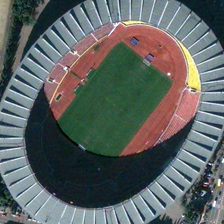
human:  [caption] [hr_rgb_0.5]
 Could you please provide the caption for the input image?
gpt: oval red, green grass, curved black land surrounded by silver oval architecture .

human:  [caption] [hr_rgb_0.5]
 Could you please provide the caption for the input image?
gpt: a lot of cars are running on the square .

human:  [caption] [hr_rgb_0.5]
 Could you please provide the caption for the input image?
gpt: a circular square is located in the middle of the road .

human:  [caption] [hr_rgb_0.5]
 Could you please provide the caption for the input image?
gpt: the oval shaped building with an oval red and square green space .

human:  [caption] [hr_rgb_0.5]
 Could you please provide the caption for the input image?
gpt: the oval shaped building with an oval red and square green space .